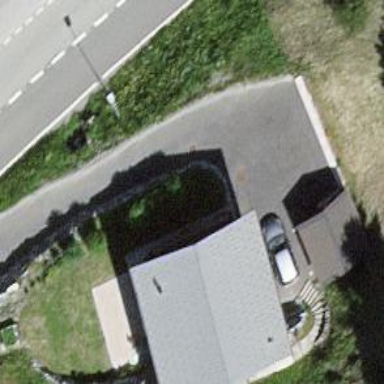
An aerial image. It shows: Driveway leading to service road.